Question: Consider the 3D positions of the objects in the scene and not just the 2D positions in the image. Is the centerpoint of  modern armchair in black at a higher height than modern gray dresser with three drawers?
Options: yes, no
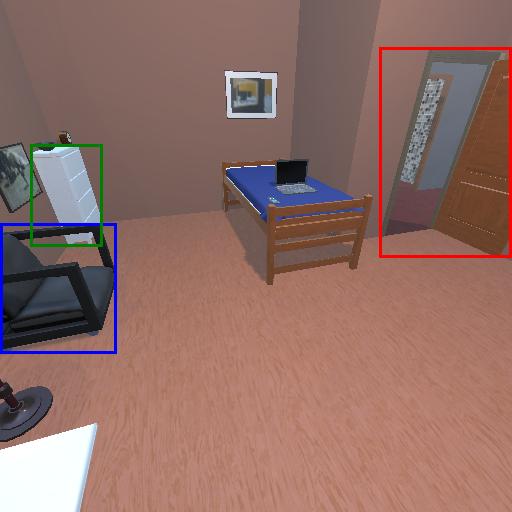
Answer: yes